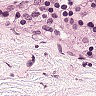
Metastatic tissue present: no